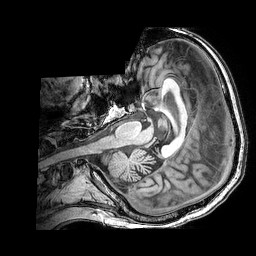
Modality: T1w
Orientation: axial
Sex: male
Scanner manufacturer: philips
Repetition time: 0.008274 s
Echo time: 0.00383 s